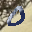
Label: 0